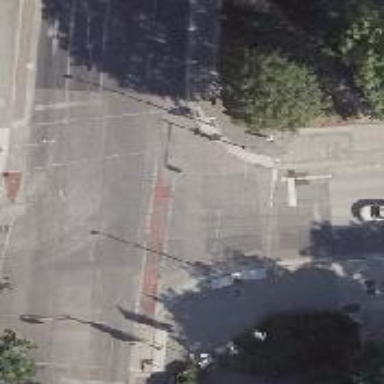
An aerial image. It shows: Crossing with traffic signals.